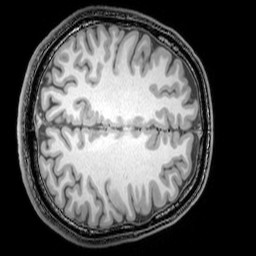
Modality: T1w
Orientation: axial
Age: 26
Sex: male
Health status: healthy
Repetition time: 0.081 s
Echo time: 0.037 s